Interaction volume radius: 5 \u00c5
Interaction volume height: 10 \u00c5
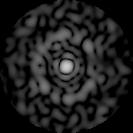
Disorder parameter: 0.8201